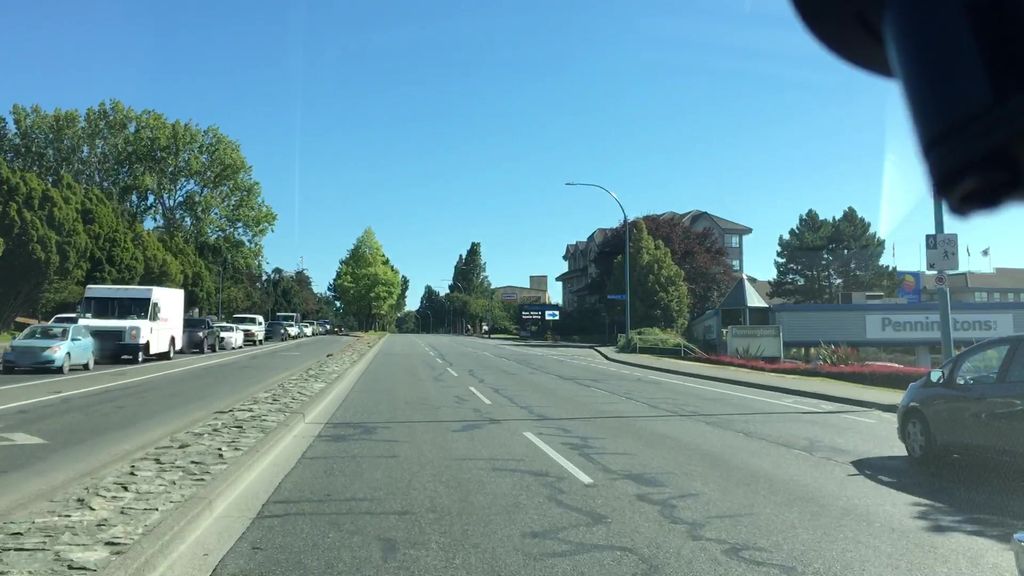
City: victoria